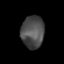
Tissue: prostate
Cell type: B cells
Senescence score: 0.709
Nuclear area (px): 729
Mean DAPI intensity: 76.52